Field crop: maize
Growth stage: 2
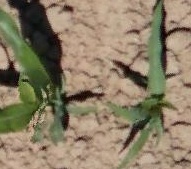
Species: maize